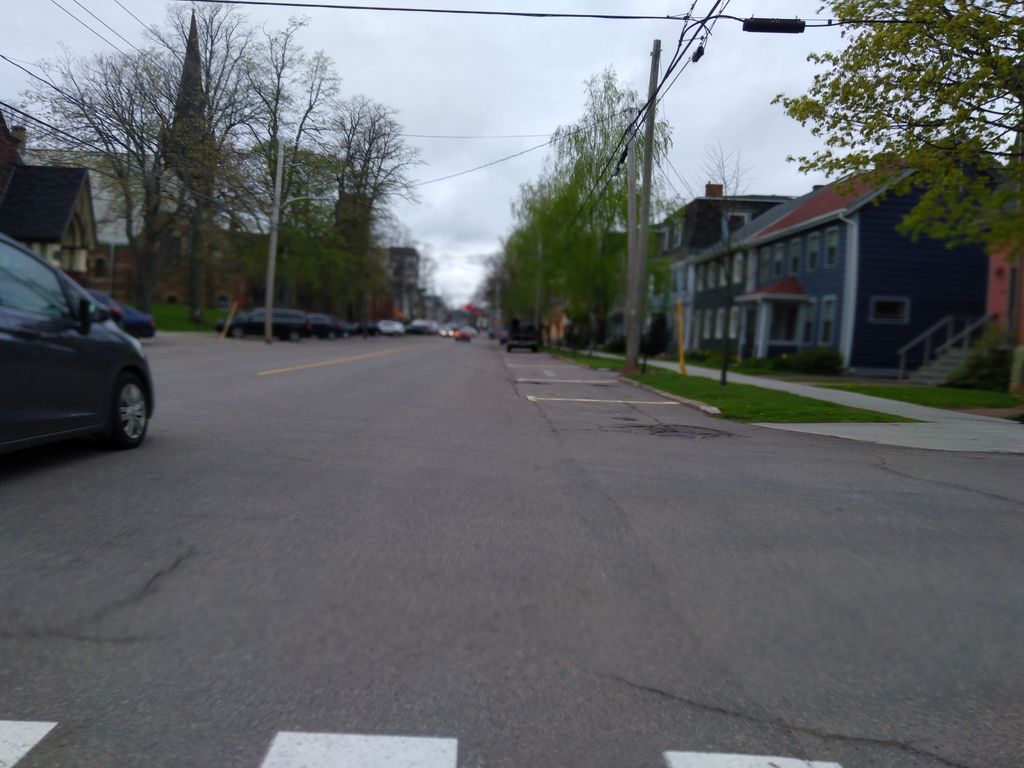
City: charlottetown